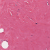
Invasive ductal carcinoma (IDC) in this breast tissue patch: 0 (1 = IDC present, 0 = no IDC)